Question: Count the number of objects in the diagram.
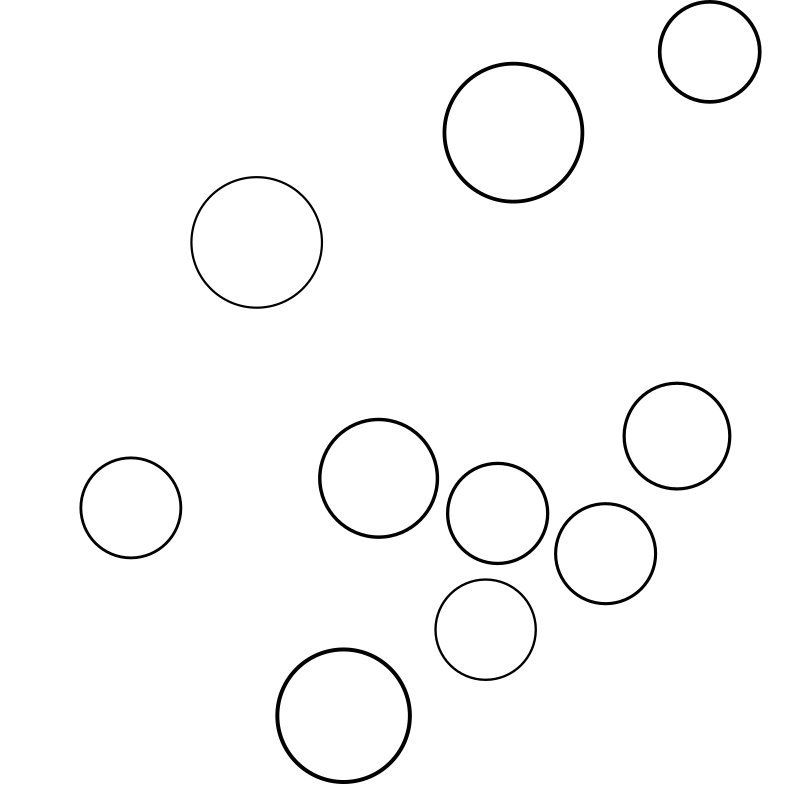
Answer: 10